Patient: sex F, age 62
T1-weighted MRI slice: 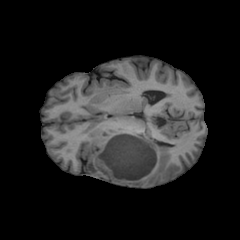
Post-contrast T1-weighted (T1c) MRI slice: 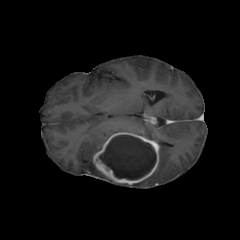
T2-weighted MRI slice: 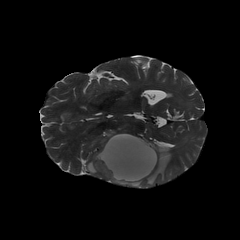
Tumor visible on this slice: yes
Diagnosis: Glioblastoma, IDH-wildtype
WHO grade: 4